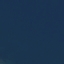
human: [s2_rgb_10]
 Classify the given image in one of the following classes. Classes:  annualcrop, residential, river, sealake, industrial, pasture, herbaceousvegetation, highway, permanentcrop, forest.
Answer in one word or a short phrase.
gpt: SeaLake